Question: I am new to IOS development, I'm trying to load a new view programatically. I have a root view. When the application start, the root view loads correctly. From the root view, When I press a button, I want to load a new view.
The custom class for the new view is : 'PlaceDetailsController'
My code is:
'''
PlaceDetailsController *x = [[PlaceDetailsController alloc] initWithNibName:@"PlaceDetailsController" bundle:nil];
[self.navigationController pushViewController:x animated:YES];
'''
I am getting the following errors:
'''
2013-11-15 17:29:06.164 Info.mu.final[1806:c07] *** Terminating app due to uncaught exception 'NSInternalInconsistencyException', reason: 'Could not load NIB in bundle: 'NSBundle </Users/noor/Library/Application Support/iPhone Simulator/6.1/Applications/7FD5D7FC-38DE-448F-84F1-17879202DBA7/Info.mu.final.app> (loaded)' with name 'PlaceDetailsController''
*** First throw call stack:
(0x211b012 0x19cce7e 0x211adeb 0x1134ef9 0xff97e7 0xff9dc8 0xff9ff8 0xffa232 0xffa4da 0x10118e5 0x10119cb 0x1011c76 0x1011d71 0x101289b 0x1012e93 0x1012a88 0x2a05 0xaa3ca 0xa7c22 0x11e385a 0x11e299b 0x11e40df 0x11e6d2d 0x11e6cac 0x11dea28 0xf4b972 0xf4be53 0xf29d4a 0xf1b698 0x283bdf9 0x283bad0 0x2090bf5 0x2090962 0x20c1bb6 0x20c0f44 0x20c0e1b 0x283a7e3 0x283a668 0xf18ffc 0x226d 0x2195)
libc++abi.dylib: terminate called throwing an exception
(lldb)
'''
The selected View is the View I want to load:

Any suggestion??
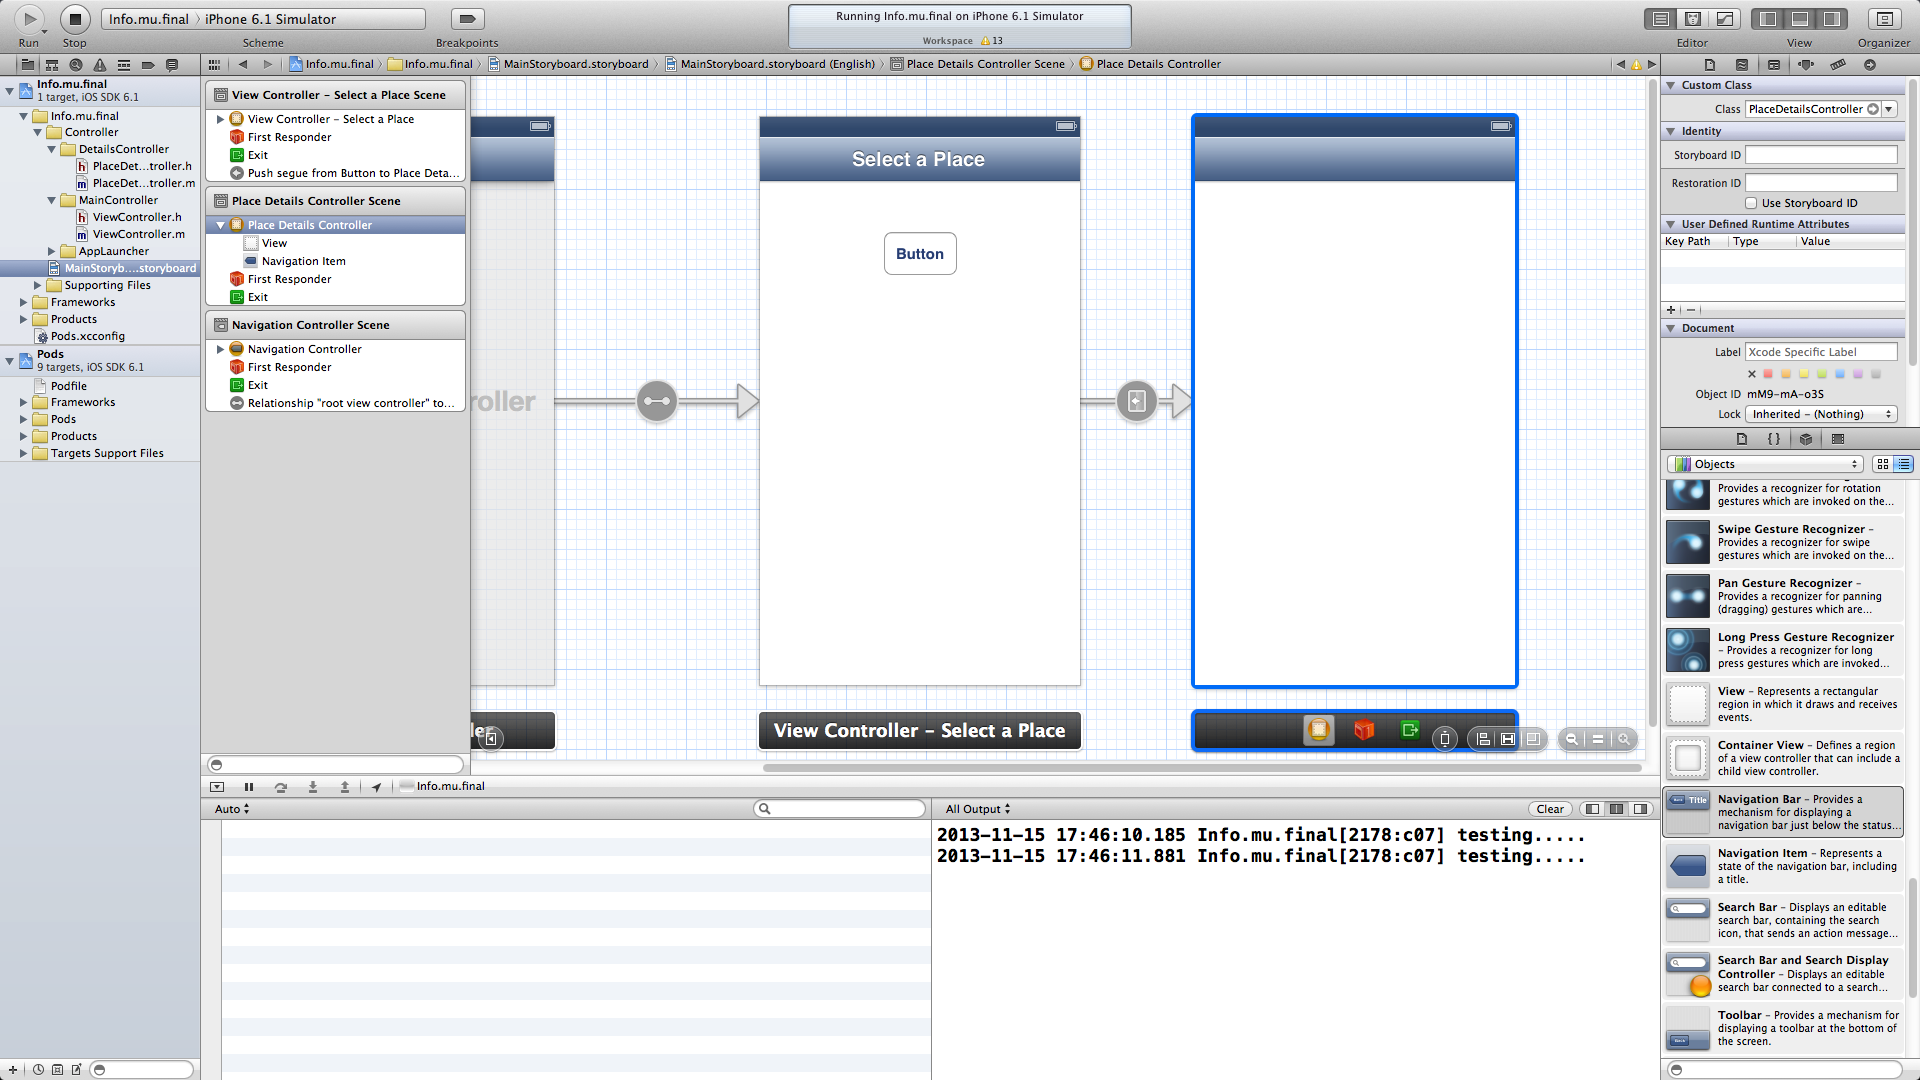
Answer: I have a feeling you're using Storyboarding, right?
To push a view with storyboarding enabled use the following code.
'''
UIStoryboard *storyboard = [UIStoryboard storyboardWithName:@"Main" bundle:nil];
ViewController *viewController = [storyboard instantiateViewControllerWithIdentifier:@"viewIdentifier"];
[self presentViewController:viewController animated:YES completion:nil];
'''
You need to make sure that you set the StoryboardID in the Storyboard (It's in the identity inspector (the third button in on the right once you've clicked your view controller)).
EDIT: If you are pushing a view from a Navigation Controller;
You need to set up a Segue (a lot easier than it sounds!). In your storyboard, Ctrl+Click on your view controller and drag it to your other view controller and choose 'Push', you need to give this Push Segue and Identifier too, this can be done in the Attributes inspector (make sure you've clicked the Push segue object!). Then in your code where you want the push to happen use the following:
'''
[self performSegueWithIdentifier:@"mySegueIdentifier" sender:self];
'''